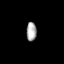
Tissue: prostate
Cell type: T cells
Senescence score: 0.335
Nuclear area (px): 188
Mean DAPI intensity: 169.527